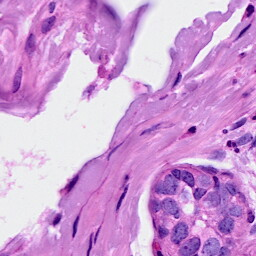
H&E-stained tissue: Breast